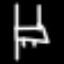
Label: chair